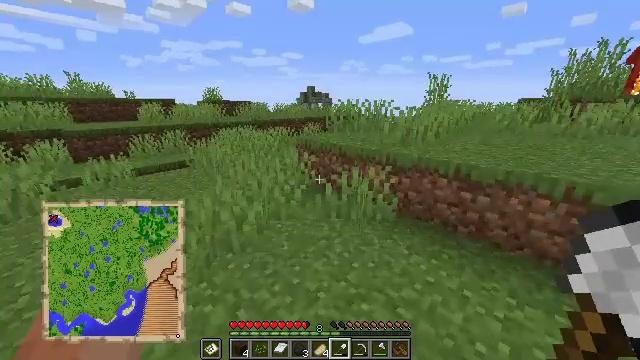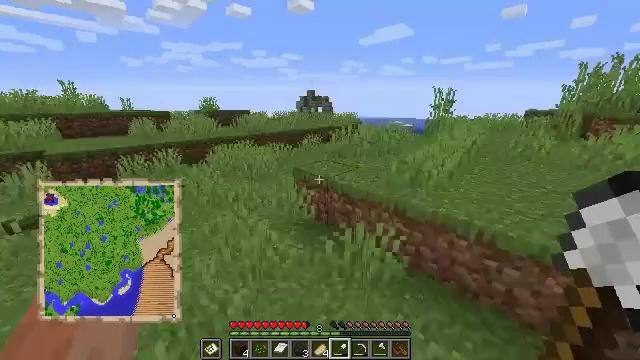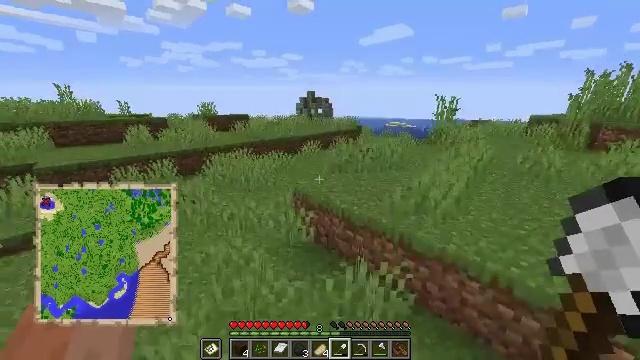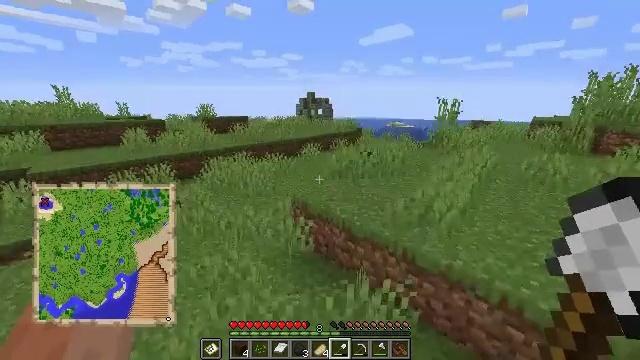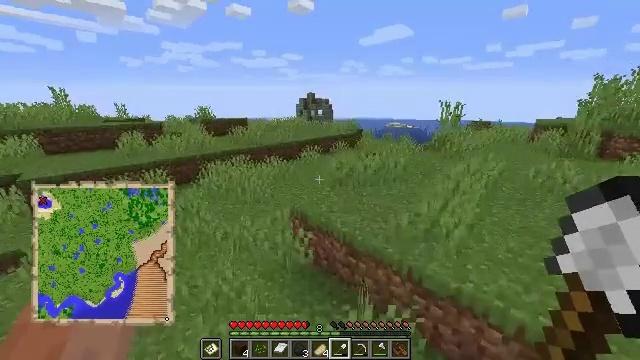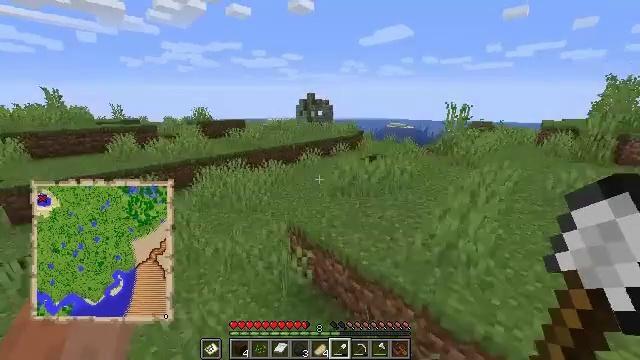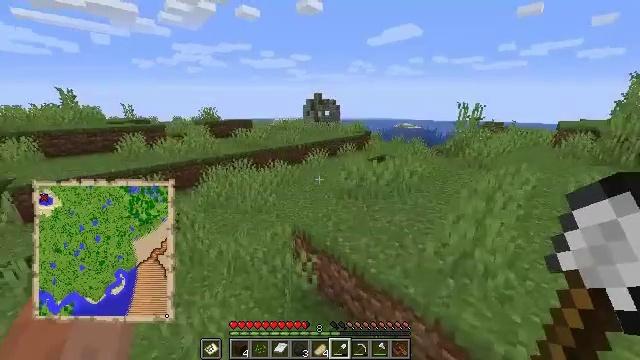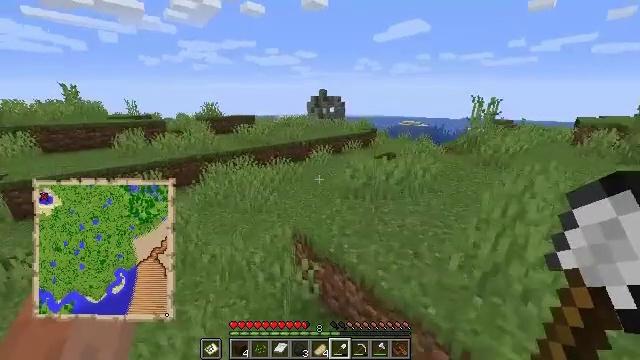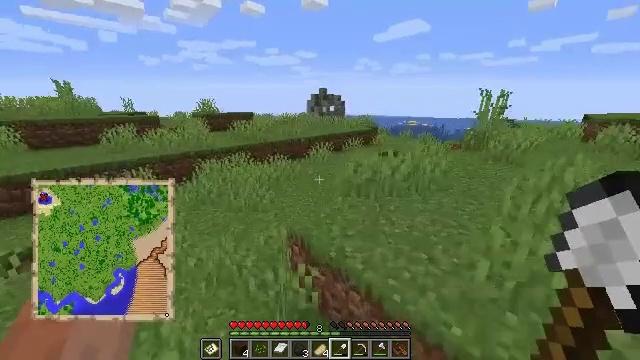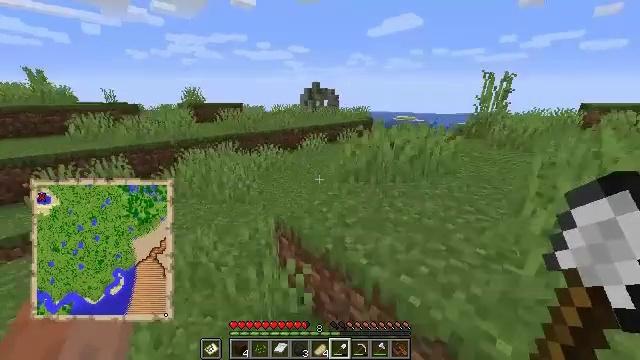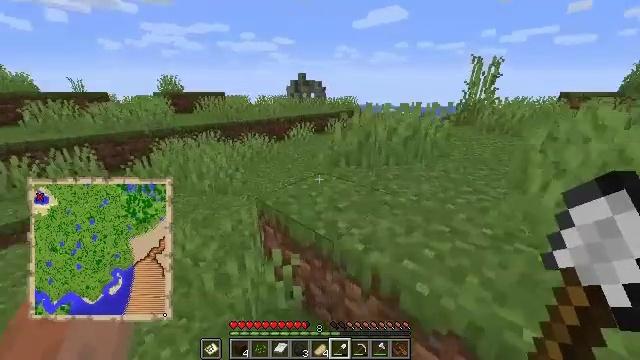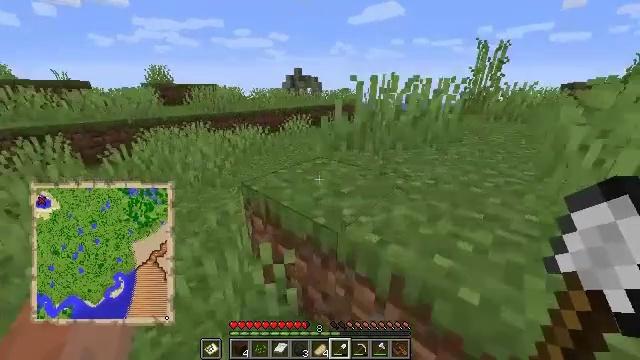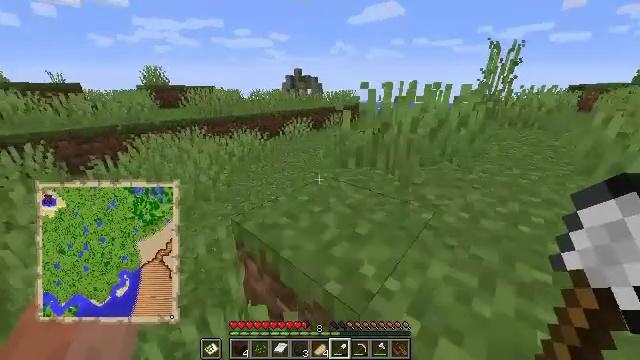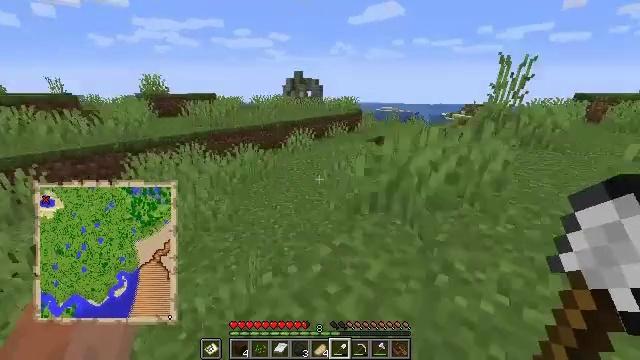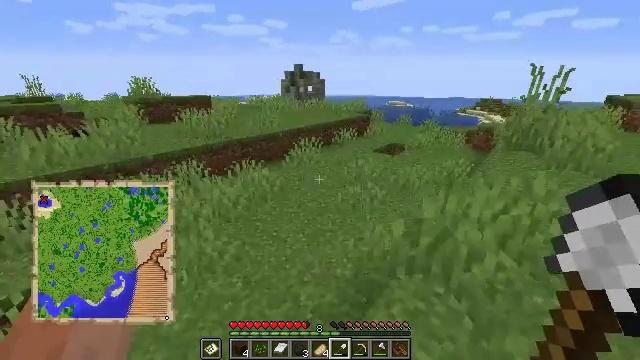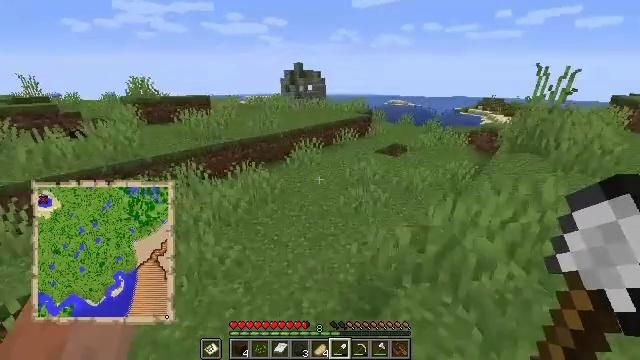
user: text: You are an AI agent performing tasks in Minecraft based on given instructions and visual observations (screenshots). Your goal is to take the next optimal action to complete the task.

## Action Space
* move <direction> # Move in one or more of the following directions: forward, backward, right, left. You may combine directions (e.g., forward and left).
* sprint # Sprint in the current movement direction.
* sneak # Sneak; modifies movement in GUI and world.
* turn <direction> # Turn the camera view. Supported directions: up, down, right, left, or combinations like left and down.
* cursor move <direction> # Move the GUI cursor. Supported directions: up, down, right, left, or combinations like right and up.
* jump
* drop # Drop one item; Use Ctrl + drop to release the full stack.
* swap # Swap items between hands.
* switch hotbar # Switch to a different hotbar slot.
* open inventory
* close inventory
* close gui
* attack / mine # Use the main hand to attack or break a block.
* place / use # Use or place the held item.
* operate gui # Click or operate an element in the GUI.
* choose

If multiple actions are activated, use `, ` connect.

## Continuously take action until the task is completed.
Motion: motion action
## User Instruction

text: Harvest mossy cobblestone for building.
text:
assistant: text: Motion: move forward, jump
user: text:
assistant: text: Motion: move forward, jump
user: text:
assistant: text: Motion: move forward, jump
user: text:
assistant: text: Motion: move forward
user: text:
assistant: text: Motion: move forward
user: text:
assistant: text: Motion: move forward, turn left
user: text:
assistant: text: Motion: move forward, turn left, jump
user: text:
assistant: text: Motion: move forward, jump
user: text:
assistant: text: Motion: move forward, turn right, jump
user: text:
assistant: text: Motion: move forward, turn right and down, jump
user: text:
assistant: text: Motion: move forward, jump
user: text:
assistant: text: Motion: move forward, jump
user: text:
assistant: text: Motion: move forward, jump
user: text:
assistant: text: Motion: move forward, jump
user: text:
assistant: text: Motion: move forward, jump
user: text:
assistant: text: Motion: move forward, jump
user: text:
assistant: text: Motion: move forward, jump
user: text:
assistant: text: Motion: move forward, jump
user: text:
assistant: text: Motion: move forward
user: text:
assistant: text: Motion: move forward, sprint
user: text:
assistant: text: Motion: move forward, sprint
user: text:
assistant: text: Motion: move forward, sprint
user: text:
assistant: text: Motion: move forward, sprint, jump
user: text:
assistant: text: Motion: move forward, jump
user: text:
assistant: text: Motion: move forward, jump
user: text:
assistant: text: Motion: move forward, jump
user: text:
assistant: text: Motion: move forward, jump
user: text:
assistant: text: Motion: move forward, jump
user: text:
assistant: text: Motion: move forward, jump
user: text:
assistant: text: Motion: move forward